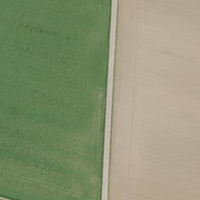
EUNIS habitat code: 52
Species observed at this site:
Lathyrus pratensis